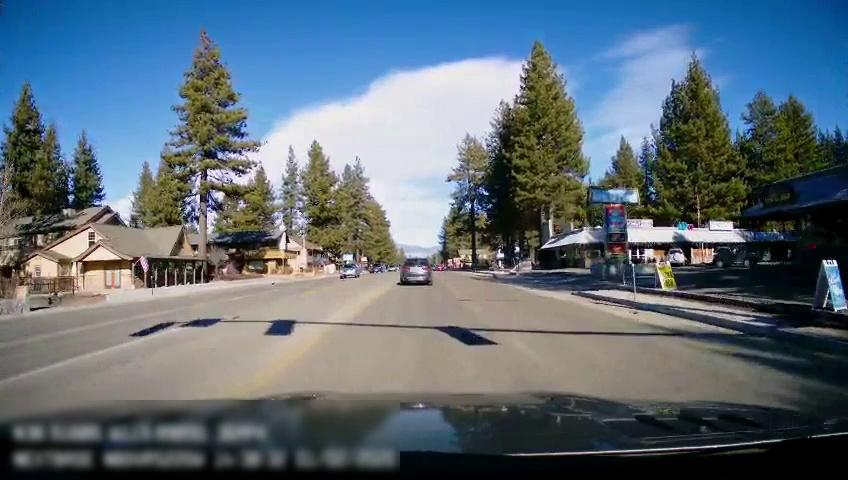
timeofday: Day
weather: Sunny
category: Drivable Space
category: Vehicles | SUV
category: Vehicles | Car
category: Vehicles | Car
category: Vehicles | Car
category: Vehicles | SUV
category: Lanes | Opposite Lane
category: Lanes | Opposite Lane
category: Lanes | Opposite Lane